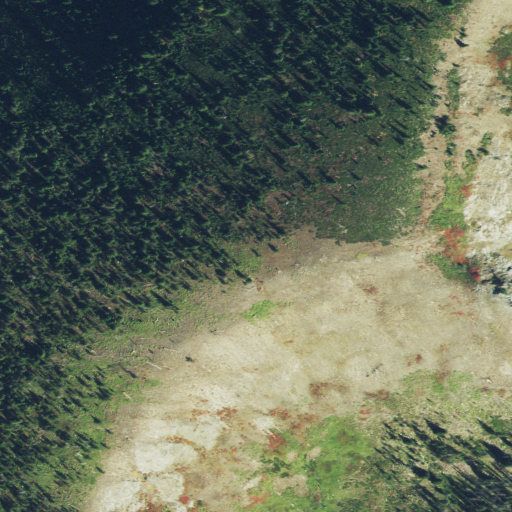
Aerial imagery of mountain in Idaho named Lookout Peak containing evergreen forest, shrub, and barren land